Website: lowes
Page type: payment
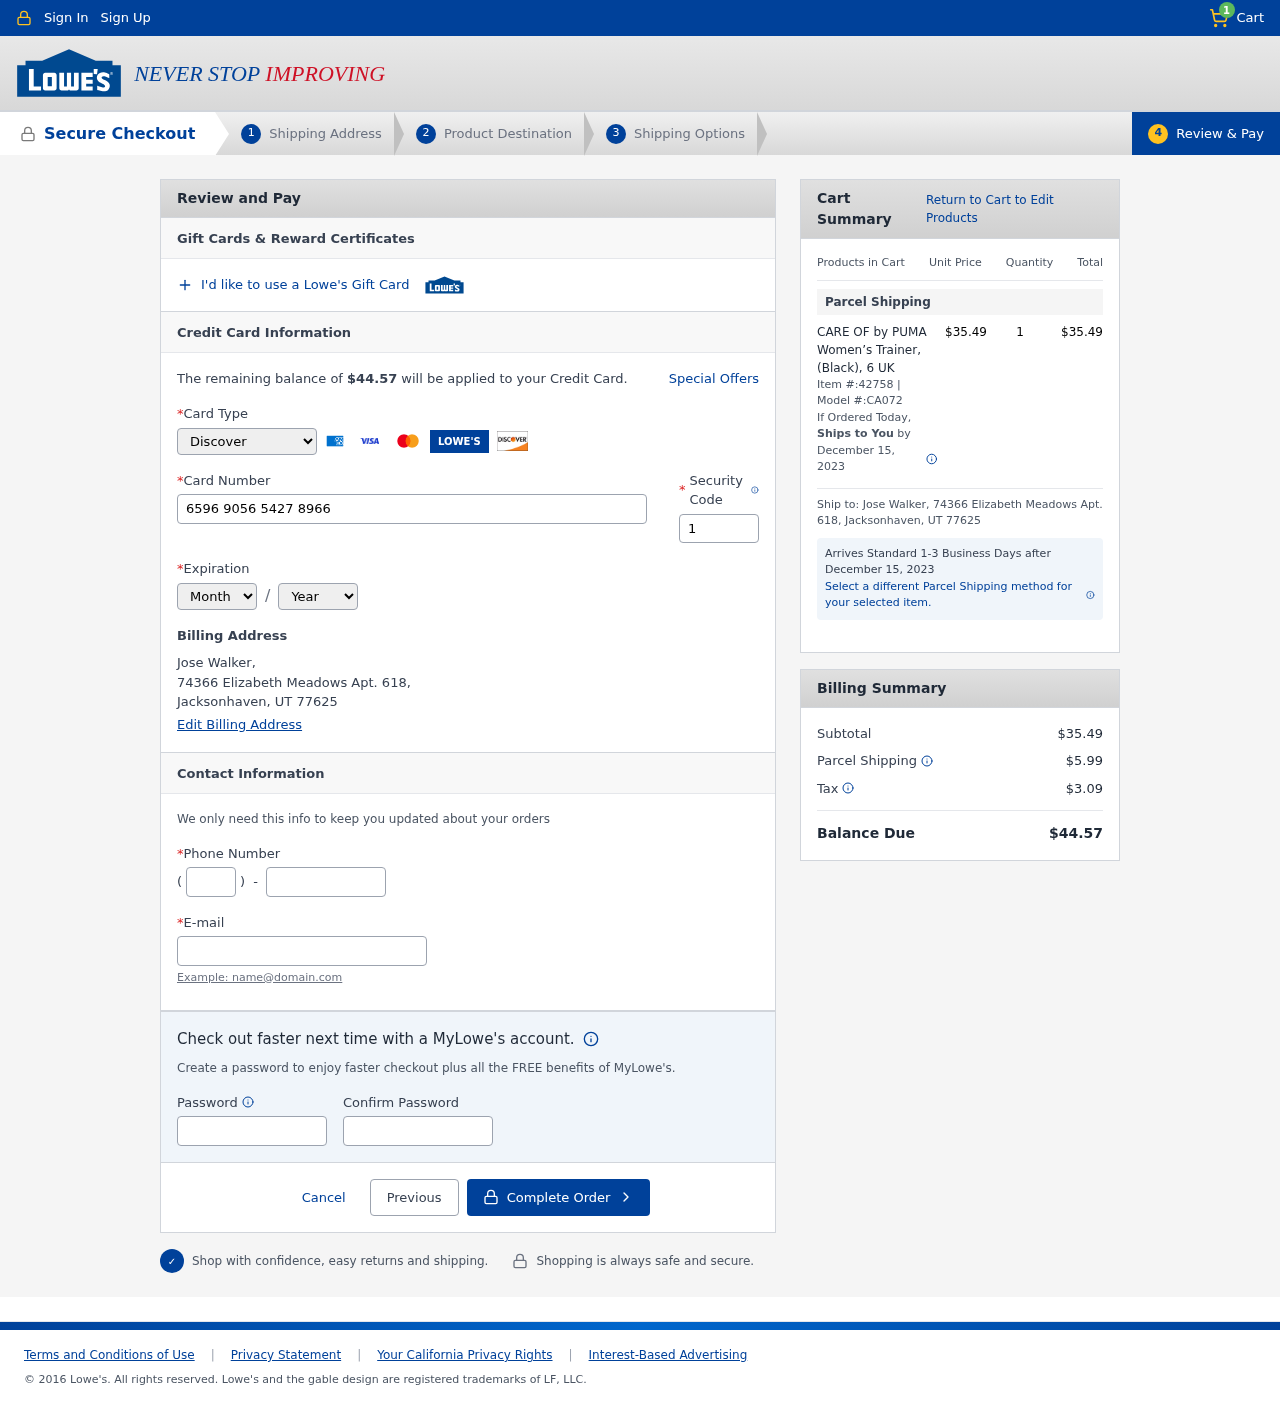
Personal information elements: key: PII_CARD_CVV
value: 118
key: PII_CARD_EXPIRY_MONTH
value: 07
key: PII_CARD_EXPIRY_YEAR
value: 27
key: PII_CARD_NUMBER
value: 6596 9056 5427 8966
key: PII_CARD_TYPE
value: Discover
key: PII_CITY_STATE_ZIP
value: Jacksonhaven, UT 77625
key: PII_EMAIL
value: jose_walker@gmail.com
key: PII_FULLNAME
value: Jose Walker,
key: PII_PHONE
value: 8723929927
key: PII_PHONE_AREA
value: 872
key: PII_STREET
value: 74366 Elizabeth Meadows Apt. 618,
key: PII_FULLNAME2
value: Jose Walker
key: PII_STREET2
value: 74366 Elizabeth Meadows Apt. 618
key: PII_CITY_STATE_ZIP2
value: Jacksonhaven, UT 77625
Product elements: key: PRODUCT1_NAME
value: CARE OF by PUMA Women’s Trainer, (Black), 6 UK
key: PRODUCT1_PRICE
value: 35.49
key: PRODUCT1_QUANTITY
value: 1
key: PRODUCT1_ITEM
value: Item #:42758
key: PRODUCT1_MODEL
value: Model #:CA072
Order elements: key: ORDER_NUM_ITEMS
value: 1
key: ORDER_TOTAL
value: $44.57
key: ORDER_SHIPPING_DATE
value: December 15, 2023
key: ORDER_SUBTOTAL
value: $35.49
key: ORDER_SHIPPING_DATE2
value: December 15, 2023
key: ORDER_SHIPPING_COST
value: $5.99
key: ORDER_TAX
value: $3.09